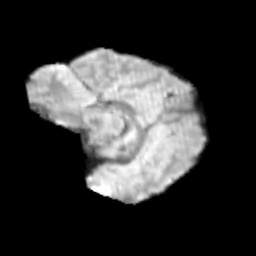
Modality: T2w
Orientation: sagittal
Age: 11
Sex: female
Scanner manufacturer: siemens
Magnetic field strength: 3 T
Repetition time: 3.8 s
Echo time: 0.07 s